Question: I want to access the duration from one point to another point with traffic and without traffic (see picutre below)

I want to calculate the delay with and without traffic. I can't find the method in the Gogole Maps API v3 that could provide me that data. Or do I have calculate it with other data somehow?
EDIT:
I know how to calculate the duration. The problem is I want to get the duration with traffic and also the duration without traffic (see the picture I provided above), in order to calculate the possible delay time.
EDIT:
Please correct me if I'm wrong, but it seems like that's not possible with the Google API V3 according to this link
<URL>
Does anyone know how I can get the duration from one point to another? It doesn't have to be by Google though.
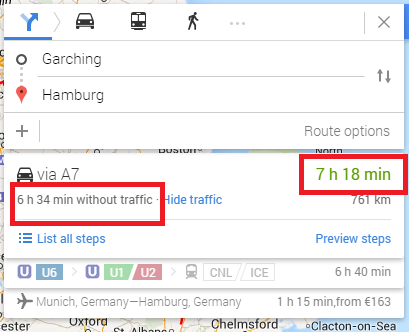
Answer: There is a <URL> from Google Maps JS API.
You need to add to your map the traffic layer:
'''
var trafficLayer = new google.maps.TrafficLayer();
trafficLayer.setMap(map);
'''
Here there is a <URL>
And if you want to calculate the duration, there is <URL>
and in this question from Stackoverflow, you can see <URL>
In <URL> you need to give this field:
'''
{
origin: LatLng | String,
destination: LatLng | String,
travelMode: TravelMode,
transitOptions: TransitOptions,
unitSystem: UnitSystem,
durationInTraffic: Boolean, /* this is with traffic or without */
waypoints[]: DirectionsWaypoint,
optimizeWaypoints: Boolean,
provideRouteAlternatives: Boolean,
avoidHighways: Boolean,
avoidTolls: Boolean
region: String
}
'''
You can try first with the traffic and save the duration and then you can close the traffic option and save it. So you can see the difference between them.